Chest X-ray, PA view. Patient: 14 years old, sex F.
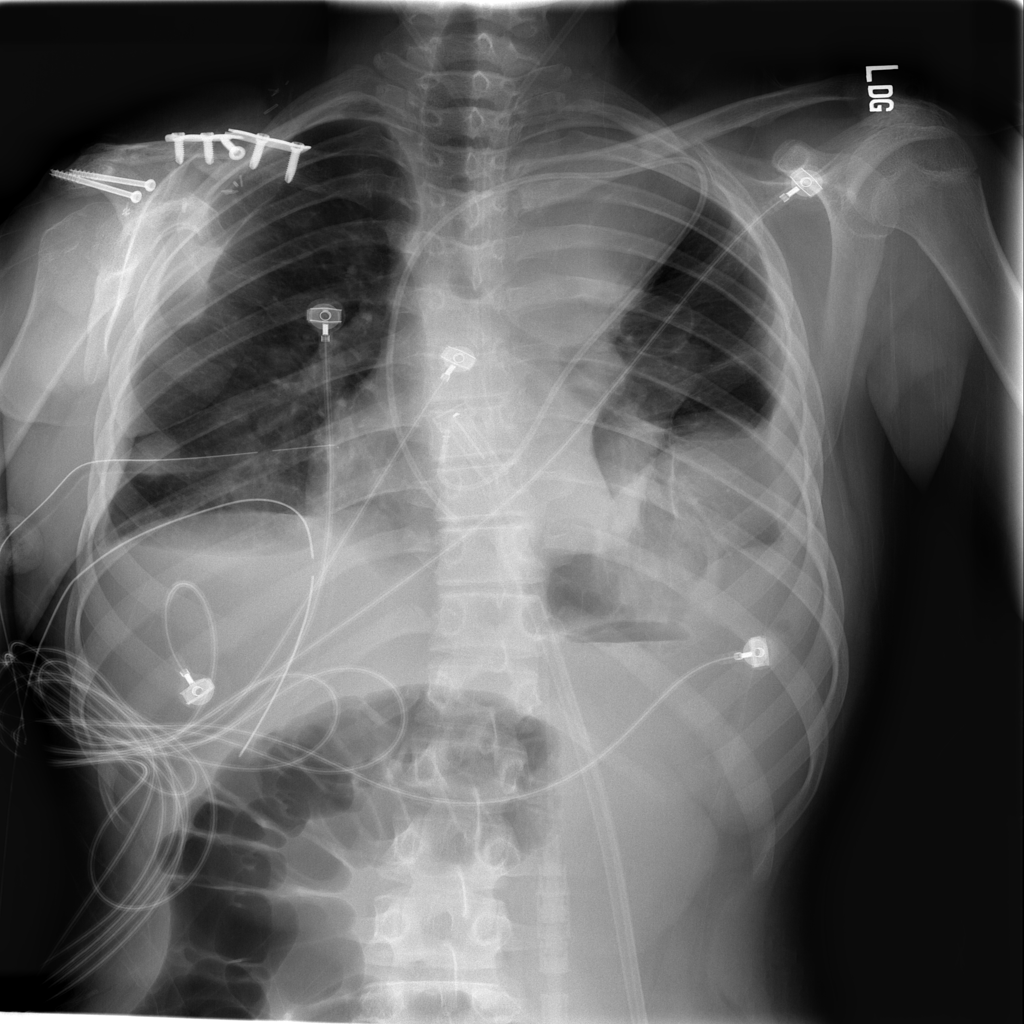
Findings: No Finding